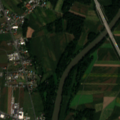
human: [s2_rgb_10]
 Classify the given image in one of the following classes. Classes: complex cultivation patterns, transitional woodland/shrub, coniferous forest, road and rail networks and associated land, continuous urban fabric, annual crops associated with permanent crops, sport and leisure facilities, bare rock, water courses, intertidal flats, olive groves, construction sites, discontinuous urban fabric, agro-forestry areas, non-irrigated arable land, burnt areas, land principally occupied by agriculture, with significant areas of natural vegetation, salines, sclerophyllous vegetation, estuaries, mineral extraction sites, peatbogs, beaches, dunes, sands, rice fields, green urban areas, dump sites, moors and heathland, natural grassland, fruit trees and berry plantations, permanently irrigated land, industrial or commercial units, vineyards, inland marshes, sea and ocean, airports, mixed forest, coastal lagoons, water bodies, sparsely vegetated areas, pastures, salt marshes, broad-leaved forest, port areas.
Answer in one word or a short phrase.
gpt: discontinuous urban fabric, non-irrigated arable land, broad-leaved forest, water courses